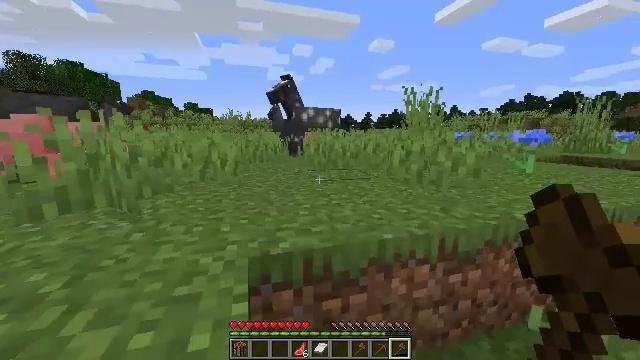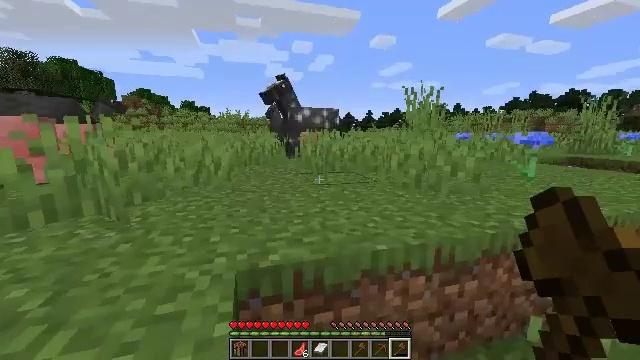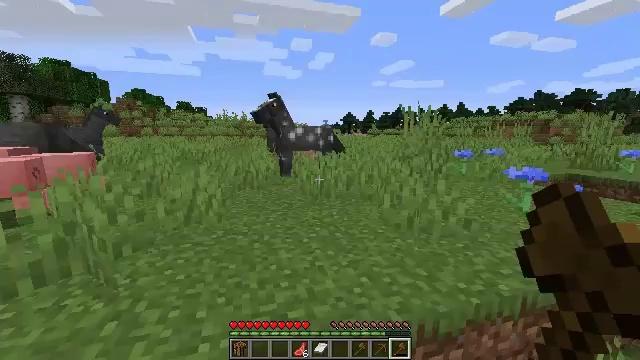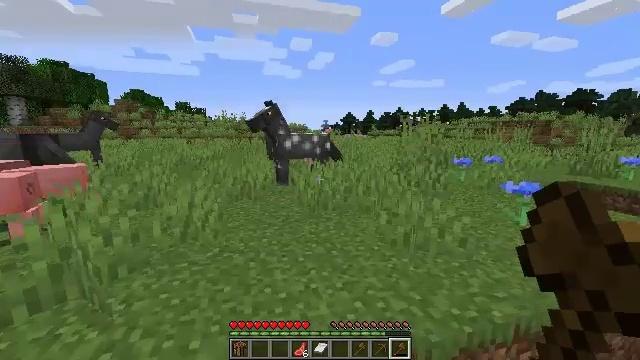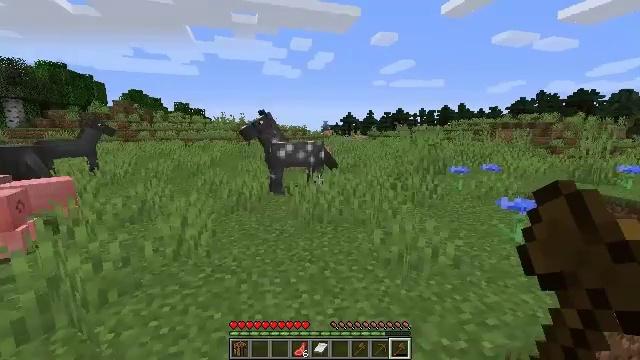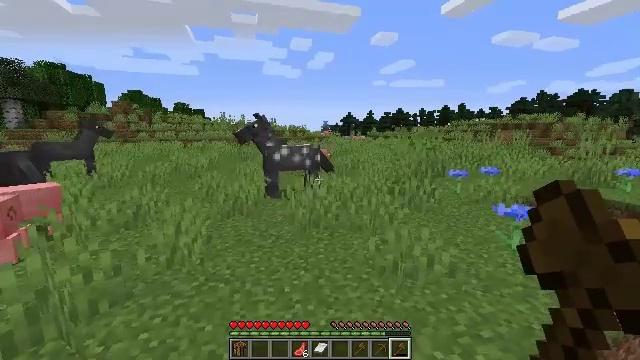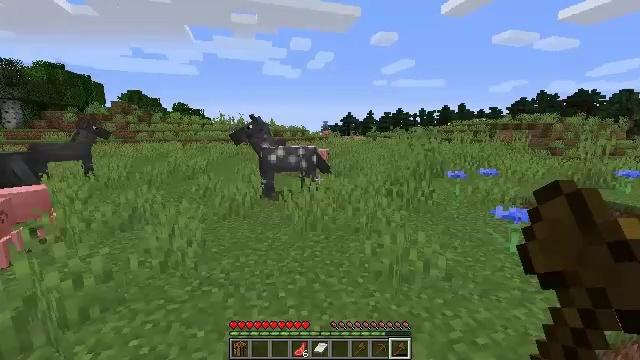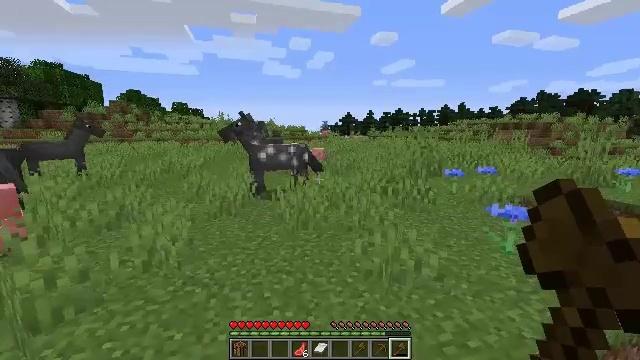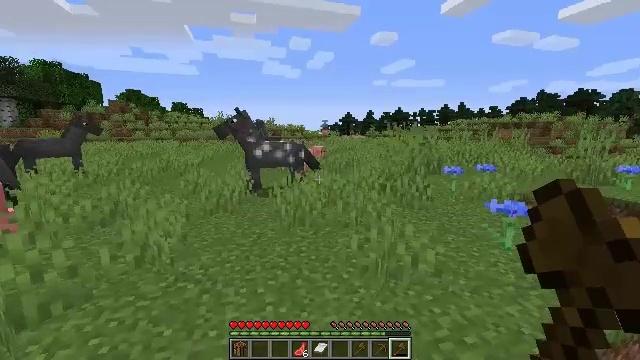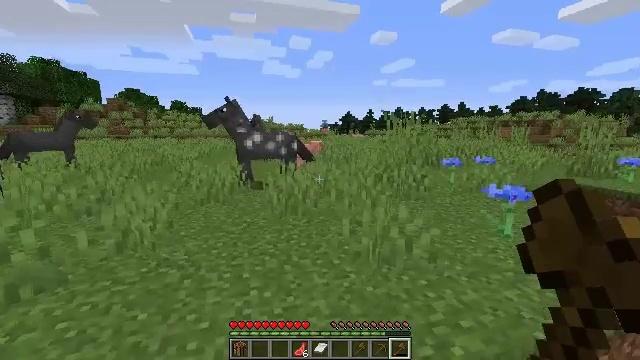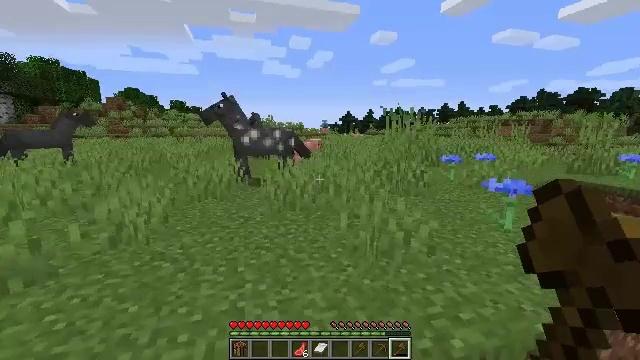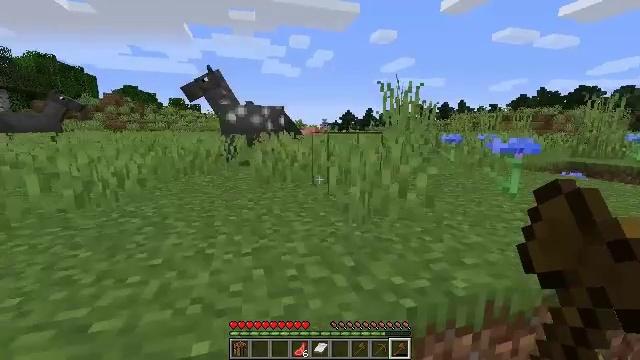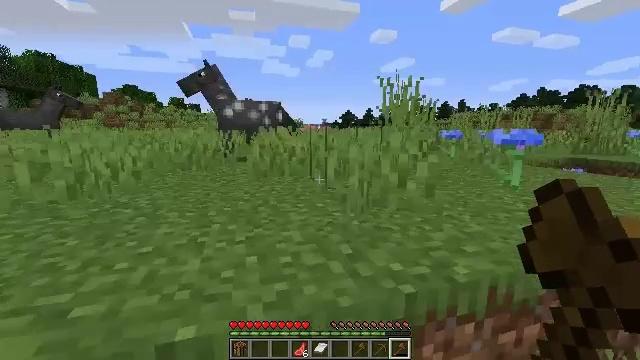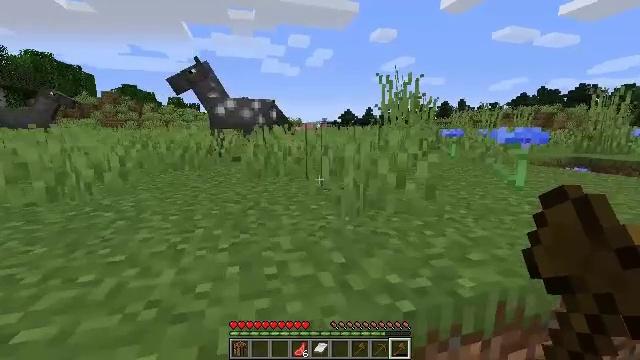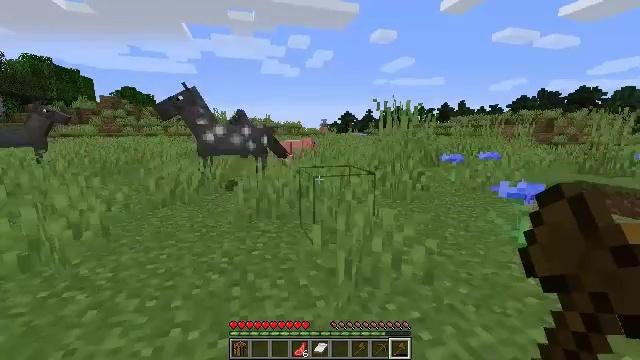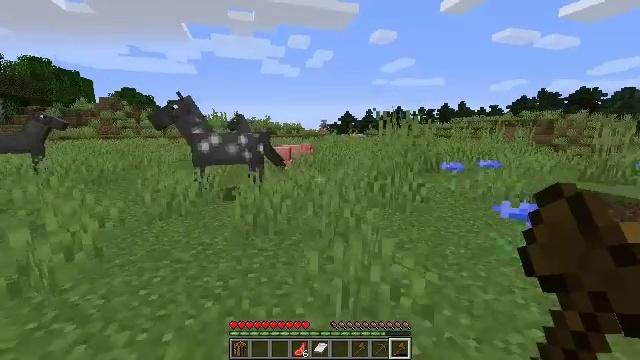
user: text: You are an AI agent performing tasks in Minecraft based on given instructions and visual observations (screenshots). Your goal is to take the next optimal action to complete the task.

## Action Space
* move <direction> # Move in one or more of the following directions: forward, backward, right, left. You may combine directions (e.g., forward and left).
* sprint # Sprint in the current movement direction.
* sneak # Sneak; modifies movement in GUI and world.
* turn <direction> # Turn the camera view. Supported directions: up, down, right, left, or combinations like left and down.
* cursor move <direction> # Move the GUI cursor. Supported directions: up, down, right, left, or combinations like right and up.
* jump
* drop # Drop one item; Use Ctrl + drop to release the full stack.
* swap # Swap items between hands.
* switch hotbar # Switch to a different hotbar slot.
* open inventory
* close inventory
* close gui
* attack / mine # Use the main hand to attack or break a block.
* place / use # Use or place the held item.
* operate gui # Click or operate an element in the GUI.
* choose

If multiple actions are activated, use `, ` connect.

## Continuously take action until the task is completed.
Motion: motion action
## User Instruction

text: Kill mobs.
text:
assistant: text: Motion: move forward, jump
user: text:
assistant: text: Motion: move forward, jump
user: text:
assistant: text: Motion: move forward and move right, jump
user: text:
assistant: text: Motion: move forward and move right, jump
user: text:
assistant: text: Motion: move forward and move right, jump
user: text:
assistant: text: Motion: move forward and move right, jump
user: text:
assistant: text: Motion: move forward and move right, jump
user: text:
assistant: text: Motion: move forward and move right, jump
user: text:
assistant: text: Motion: move forward, jump
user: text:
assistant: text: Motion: move forward, jump
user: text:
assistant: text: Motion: move forward, jump
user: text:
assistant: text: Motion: move forward, jump
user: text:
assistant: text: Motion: move forward, jump
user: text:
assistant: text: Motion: move forward, jump
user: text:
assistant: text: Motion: move forward, jump
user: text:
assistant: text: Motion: move forward, jump
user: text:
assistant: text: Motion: move forward, jump
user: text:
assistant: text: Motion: move forward, sprint, jump
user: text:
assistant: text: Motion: move forward, sprint, jump
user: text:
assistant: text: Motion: move forward, sprint, jump
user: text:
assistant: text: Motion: move forward, sprint, jump
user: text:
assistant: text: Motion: move forward, jump
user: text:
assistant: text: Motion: move forward, jump
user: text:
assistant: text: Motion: move forward, jump
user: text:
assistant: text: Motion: move forward, jump
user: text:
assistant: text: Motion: move forward, jump
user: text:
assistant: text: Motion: move forward, turn down, jump
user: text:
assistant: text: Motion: move forward, turn down, jump
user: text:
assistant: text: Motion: move forward, jump
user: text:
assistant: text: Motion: move forward, jump